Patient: sex F, age 26
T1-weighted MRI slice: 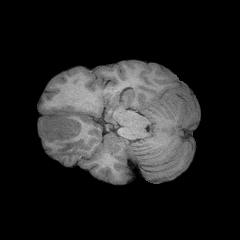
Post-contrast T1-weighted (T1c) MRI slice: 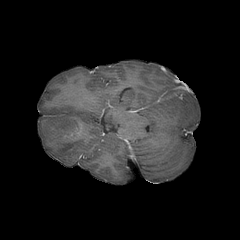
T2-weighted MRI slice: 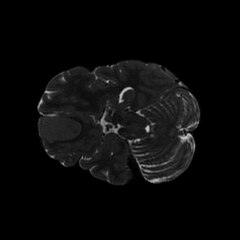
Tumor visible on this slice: yes
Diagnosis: Glioblastoma, IDH-wildtype
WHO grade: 4